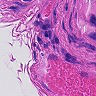
Metastatic tissue present: no